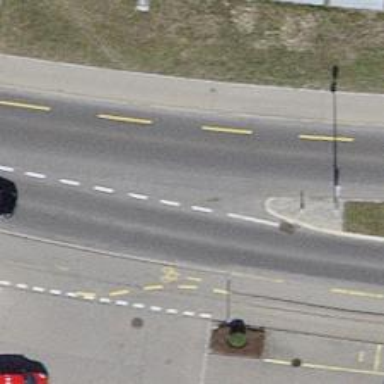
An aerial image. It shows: Asphalt road with primary highway designation. There is designated left lane for cyclists.